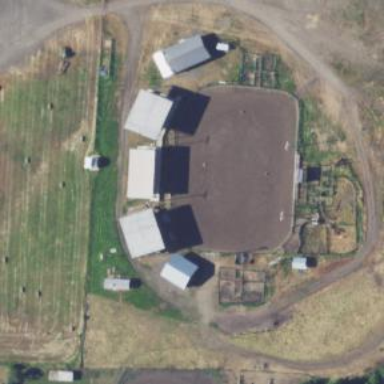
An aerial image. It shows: Equestrian pitch for leisure land activities.